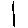
Label: tree